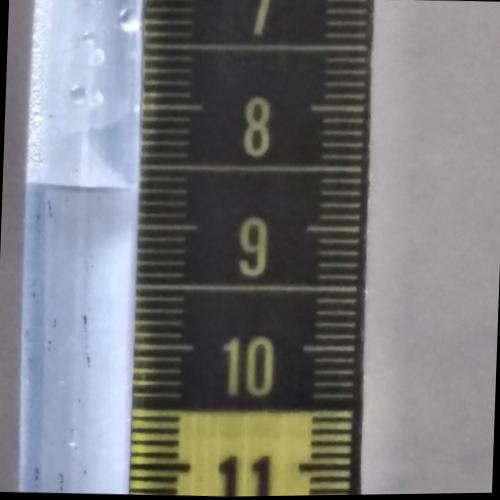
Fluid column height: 8.7 cm